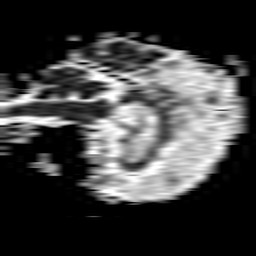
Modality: ADC
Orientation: sagittal
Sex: female
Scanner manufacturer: philips
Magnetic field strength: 1.5 T
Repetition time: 3.393 s
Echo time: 0.06922 s